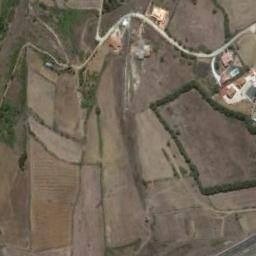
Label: terrace